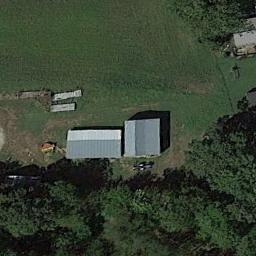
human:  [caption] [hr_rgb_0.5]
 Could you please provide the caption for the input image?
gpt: At the intersection of two roads, There are several sparse residences .

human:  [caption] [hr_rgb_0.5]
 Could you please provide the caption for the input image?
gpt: There are many trees beside the sparse residential .

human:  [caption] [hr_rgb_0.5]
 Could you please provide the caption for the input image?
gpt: In a sparse residential area there are two houses, One large and one small, And many green trees, Surrounded by grass .

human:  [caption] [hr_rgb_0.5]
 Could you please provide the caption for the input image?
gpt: The sparse residential is on the grass next to some trees .

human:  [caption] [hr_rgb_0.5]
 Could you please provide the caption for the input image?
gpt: A sparse residential area with two gray buildings and many green trees .